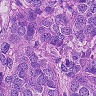
Metastatic tissue present: yes